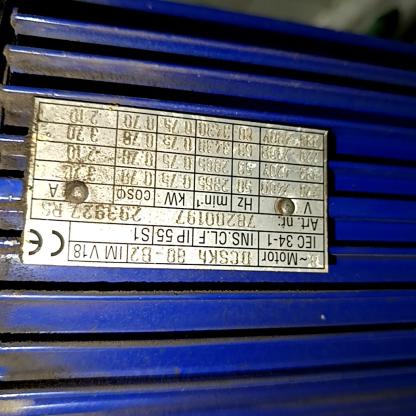
Klasa: tabliczka-znamionowa